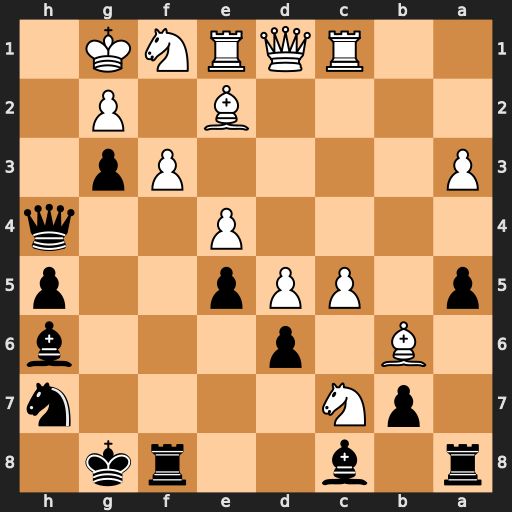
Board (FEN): r1b2rk1/1pN4n/1B1p3b/p1PPp2p/4P2q/P4Pp1/4B1P1/2RQRNK1
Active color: b
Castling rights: -
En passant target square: -
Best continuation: Be3+ Nxe3 Qh2+ Kf1 Qh1#